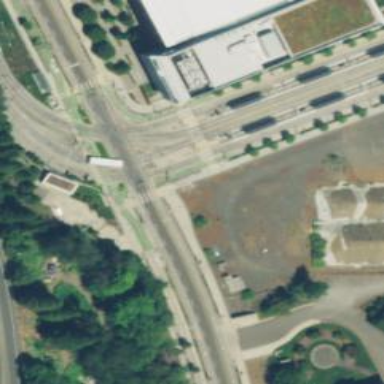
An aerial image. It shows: Tram crossing on the railway.